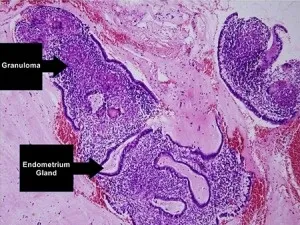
The endometrium prior to administration of anti-tuberculosis drug category I. Granuloma in endometrial columnar epithelium.
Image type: pathology (h&e)